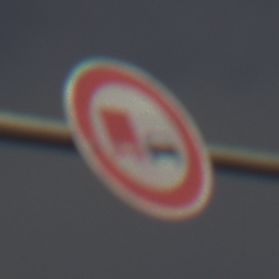
Verkehrszeichen: UeberholverbotKraftfahrzeuge
Umgebung: Outdoor, Nature
Tageszeit: SunriseSunset
Wetter: PartlyCloudy
Licht: Natural
Jahreszeit: NotSpecified
Kontrast: HighContrast